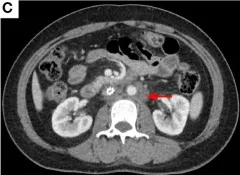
The pelvic cavity was not scanned. The efficacy was PR. PR, partial response.
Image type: radiology (ct)